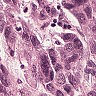
Metastatic tissue present: yes